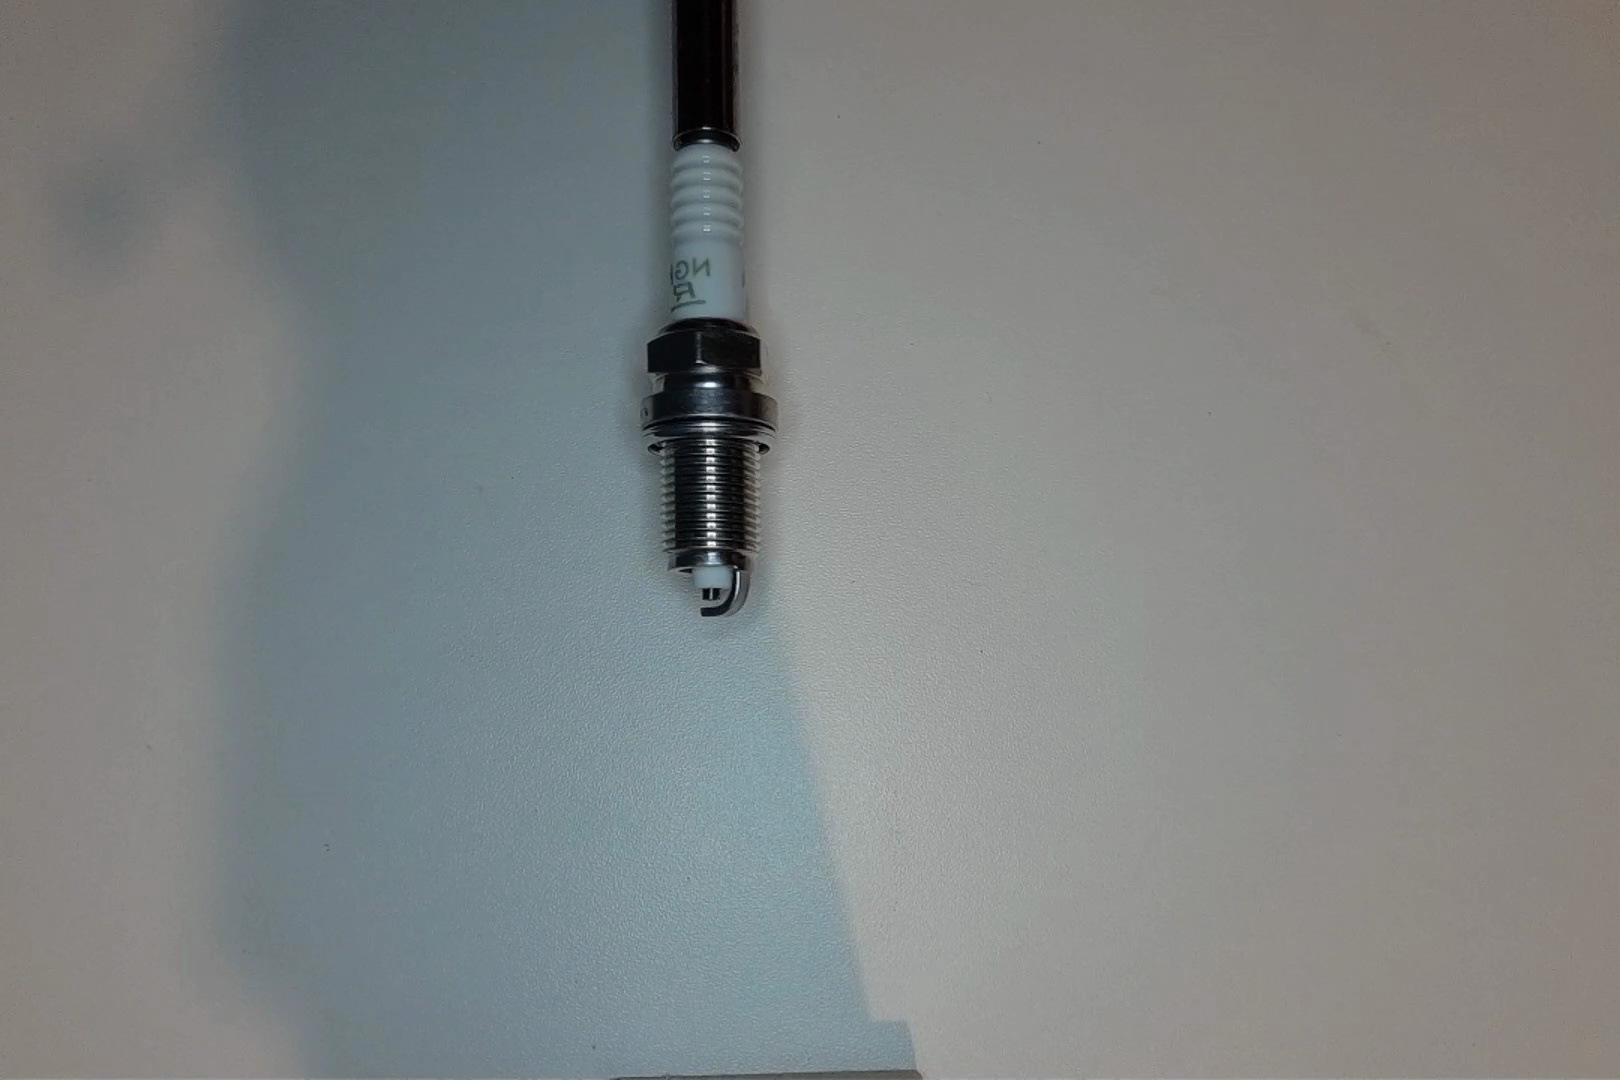
Label: no anomaly